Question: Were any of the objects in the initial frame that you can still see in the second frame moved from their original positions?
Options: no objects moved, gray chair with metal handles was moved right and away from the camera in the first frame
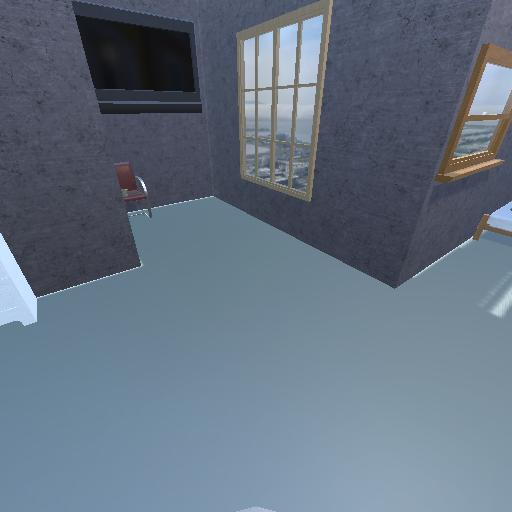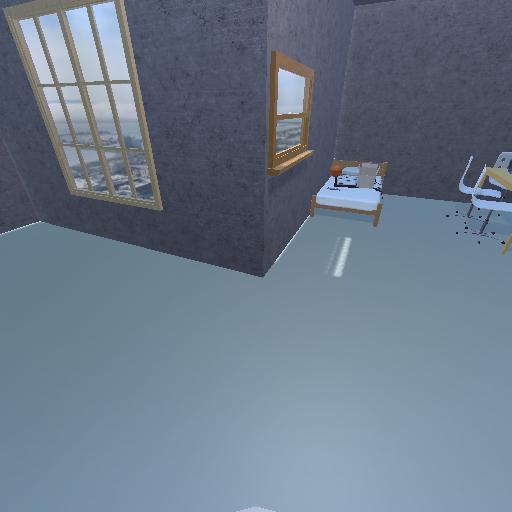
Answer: no objects moved